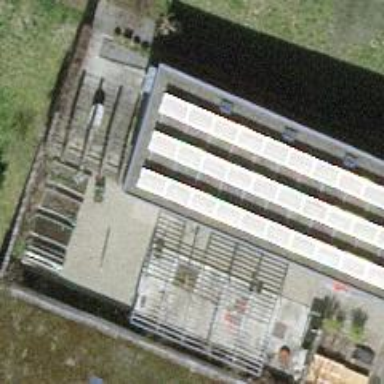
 consisting of solar photovoltaic panels."